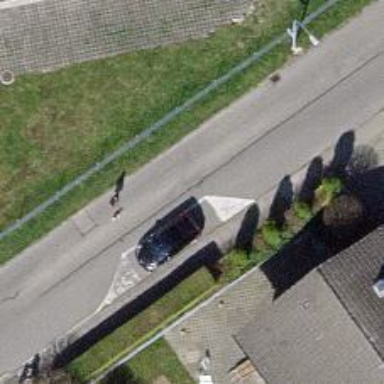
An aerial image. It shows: Residential road with lane markings.